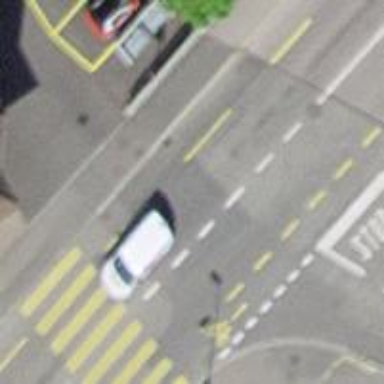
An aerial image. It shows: Secondary road with asphalt surface and designated cycle lane.